【题型】证明题　【知识点】解析几何　【难度】medium
已知$A$、$B$是椭圆$E:\dfrac{x^2}{a^2} + y^2 = 1(a > 1)$的左、右顶点，椭圆$E$的长轴长是短轴长的 $2$ 倍，点$M(m,0)(m > 0)$与椭圆上的点的距离的最小值为 $1$.
\noindent (1)求椭圆的离心率和标准方程;
\noindent (2)求点$M$的坐标;
\noindent (3)过点$M$作直线$l$交椭圆$E$于$C$、$D$两点（与$A$、$B$不重合），连接$AC$、$BD$交于点$G$．证明：点$G$在定直线上；
【解答】
\noindent 【答案】(1)离心率为$\dfrac{\sqrt{3}}{2}$，标准方程为$\dfrac{x^2}{4} + y^2 = 1$

\noindent (2)$M(3,0)$

\noindent (3)证明见解析

\vspace{1em}

\noindent 【分析】(1) 根据椭圆的几何性质可求出$a$的值，进而可求得$c$的值，由此可得出椭圆$E$的离心率及其标准方程；

\noindent (2) 设$P(x_0,y_0)$，利用两点间距离公式得$|PM| = \sqrt{\dfrac{3}{4}\left(x_0 - \dfrac{4}{3}m\right)^2 - \dfrac{1}{3}m^2 + 1}$，然后根据$0 < m \leq \dfrac{3}{2}$、$m > \dfrac{3}{2}$分类讨论求解即可；

\noindent (3) 设直线$l$的方程为$x = ty + 3$，$C(x_1,y_1)$、$D(x_2,y_2)$，与椭圆方程联立方程，结合韦达定理得$y_1 + y_2 = -\dfrac{6}{5}ty_1y_2$，写出直线$AC$、$BD$的方程，进而求解即可；

\vspace{1em}

\noindent 【详解】(1) 由题意可知，椭圆$E:\dfrac{x^2}{a^2} + y^2 = 1(a > 1)$的长轴长为 $2a$，短轴长为 $2$，

\noindent 由题意可得$a = 2$，则$c = \sqrt{a^2 - 1} = \sqrt{3}$，

\noindent 因此，椭圆$E$的离心率为$e = \dfrac{c}{a} = \dfrac{\sqrt{3}}{2}$，其标准方程为$\dfrac{x^2}{4} + y^2 = 1$.

\noindent (2) 设$P(x_0,y_0)$是椭圆上一点，则$x_0^2 + 4y_0^2 = 4$，

\noindent 因为$|PM| = \sqrt{(m - x_0)^2 + y_0^2} = \sqrt{x_0^2 - 2mx_0 + m^2 + 1 - \dfrac{x_0^2}{4}} = \sqrt{\dfrac{3}{4}x_0^2 - 2mx_0 + m^2 + 1}$

\noindent $= \sqrt{\dfrac{3}{4}\left(x_0 - \dfrac{4}{3}m\right)^2 - \dfrac{1}{3}m^2 + 1} \quad (-2 \leq x_0 \leq 2)$

\noindent 若$0 < m \leq \dfrac{3}{2}$时，则$0 < \dfrac{4m}{3} \leq 2$，$|PM|_{\min} = \sqrt{1 - \dfrac{1}{3}m^2} = 1$，解得$m = 0$（舍去），

\noindent 若$m > \dfrac{3}{2}$时，则$\dfrac{4m}{3} > 2$，则$|PM|_{\min} = \sqrt{\dfrac{3}{4} \cdot 4 - 4m + m^2 + 1} = 1$，解得$m = 1$（舍去）或$m = 3$，

\noindent 所以$M$点的坐标为$(3,0)$.

\noindent (3) 设直线$l$的方程为$x = ty + 3$，$C(x_1,y_1)$、$D(x_2,y_2)$，

\noindent 由$\begin{cases} x = ty + 3 \\ \dfrac{x^2}{4} + y^2 = 1 \end{cases}$，得$(t^2 + 4)y^2 + 6ty + 5 = 0$，所以$y_1 + y_2 = -\dfrac{6t}{t^2+4}$，$y_1y_2 = \dfrac{5}{t^2+4}$.

\noindent 所以$y_1 + y_2 = -\dfrac{6}{5}ty_1y_2$，①

\noindent 由$\Delta = 16t^2 - 80 > 0$，得$t > \sqrt{5}$或$t < -\sqrt{5}$，

\noindent 易知直线$AC$的方程为$y = \dfrac{y_1}{x_1+2}(x + 2)$，②

\noindent 直线$BD$的方程为$y = \dfrac{y_2}{x_2-2}(x - 2)$，③

\noindent 联立②③，消去$y$，得$\dfrac{x+2}{x-2} = \dfrac{(x_1+2)y_2}{(x_2-2)y_1} = \dfrac{(ty_1+5)y_2}{(ty_2+1)y_1} = \dfrac{ty_1y_2+5y_2}{ty_1y_2+y_1}$，④

\noindent 联立①④，消去$ty_1y_2$，则$\dfrac{x+2}{x-2} = \dfrac{-\dfrac{5}{6}(y_1+y_2)+5y_2}{-\dfrac{5}{6}(y_1+y_2)+y_1} = -5$，

\noindent 解得$x = \dfrac{4}{3}$，即点$G$在直线$x = \dfrac{4}{3}$上.

\vspace{1em}

\noindent 【点睛】方法点睛：求定值问题常见的方法有两种：

\noindent （1）从特殊入手，求出定值，再证明这个值与变量无关；

\noindent （2）直接推理、计算，并在计算推理的过程中消去变量，从而得到定值.

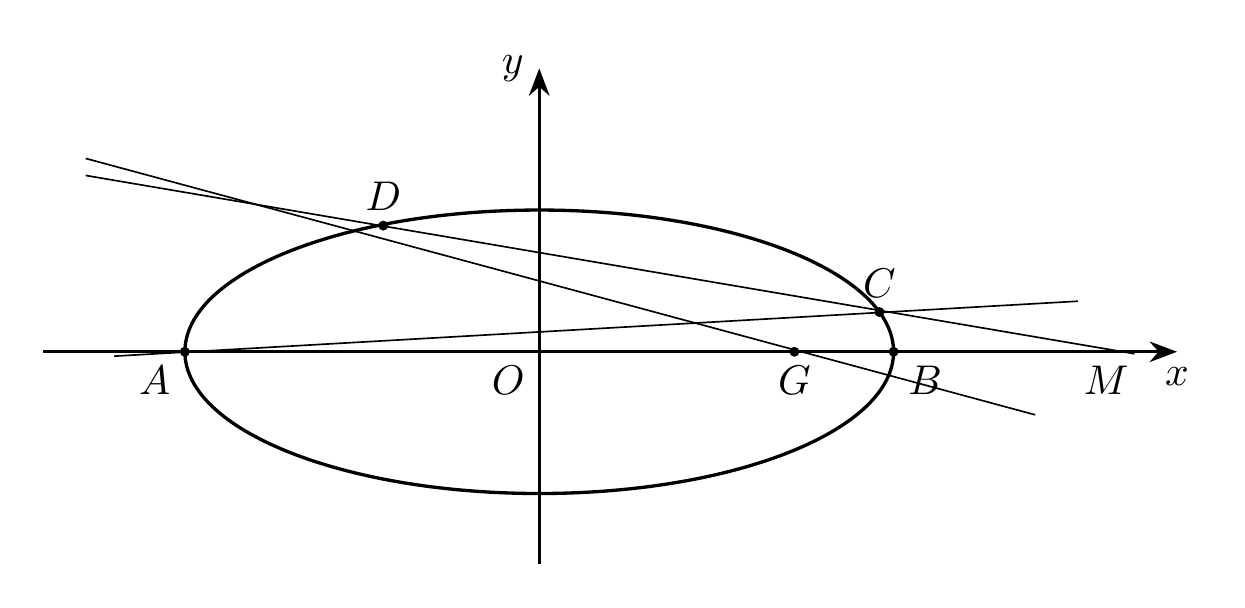